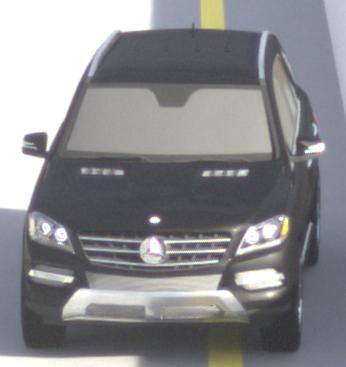
Make: Mercedes-Benz
Model: ML 350
Detailed model: M-Class (166)
Model produced from: 2011/11
Model produced until: 2014/10
Doors: 5
Color: black
Road condition: dry road
Daytime: morning or afternoon
Contrast: high contrast